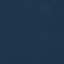
Land use / land cover: SeaLake